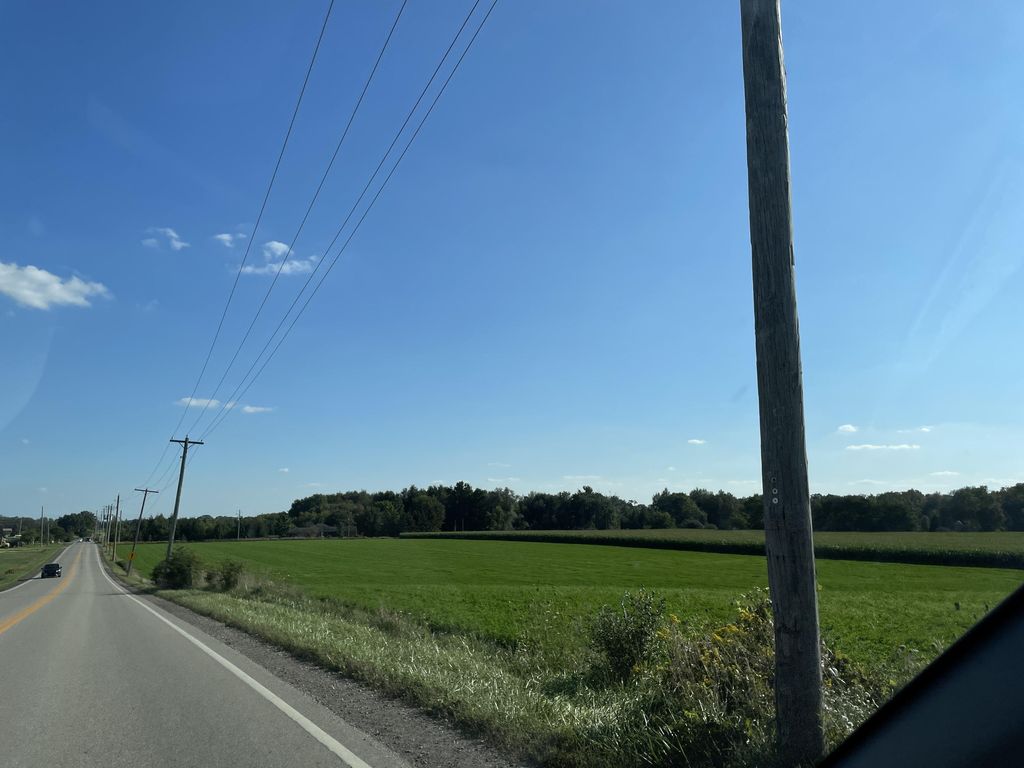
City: kitchener-waterloo